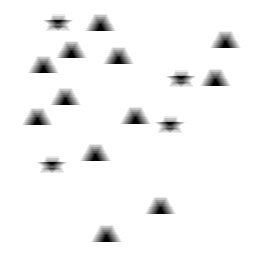
Squares: 0
Triangles: 12
Stars: 4
Total shapes: 16